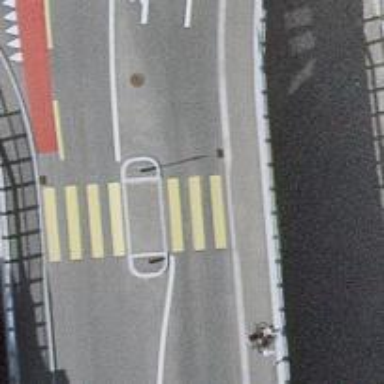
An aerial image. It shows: Uncontrolled road crossing with pedestrian island.